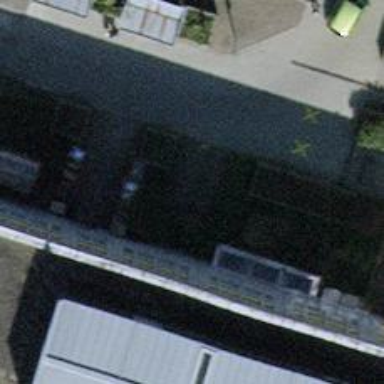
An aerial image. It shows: Disabled parking space.